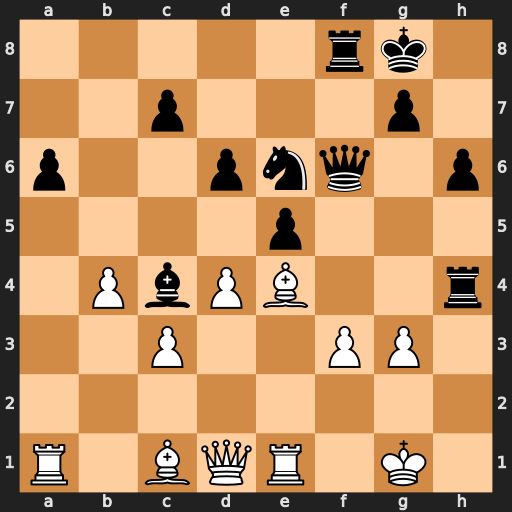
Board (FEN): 5rk1/2p3p1/p2pnq1p/4p3/1PbPB2r/2P2PP1/8/R1BQR1K1
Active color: w
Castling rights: -
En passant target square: -
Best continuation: dxe5 dxe5 gxh4